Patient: sex M, age 59
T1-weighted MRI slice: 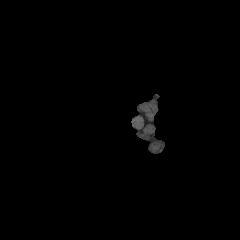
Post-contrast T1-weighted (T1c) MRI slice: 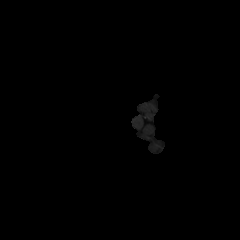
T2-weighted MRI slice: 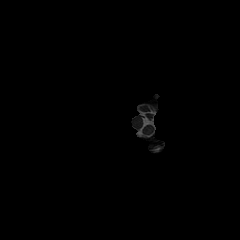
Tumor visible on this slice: no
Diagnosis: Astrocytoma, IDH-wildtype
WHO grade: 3